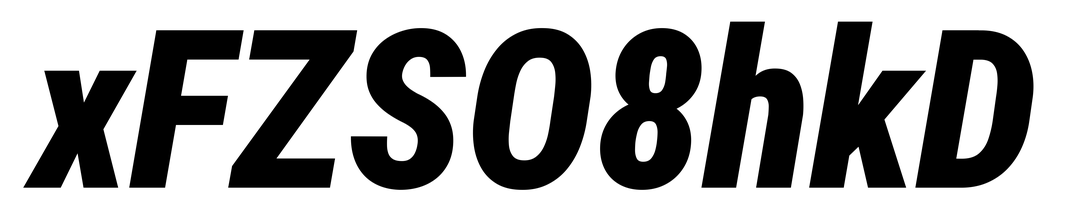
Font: Roboto-Italic_Condensed_Black_Italic